Interaction volume radius: 5 \u00c5
Interaction volume height: 10 \u00c5
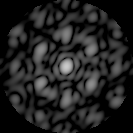
Disorder parameter: 0.5861